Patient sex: M
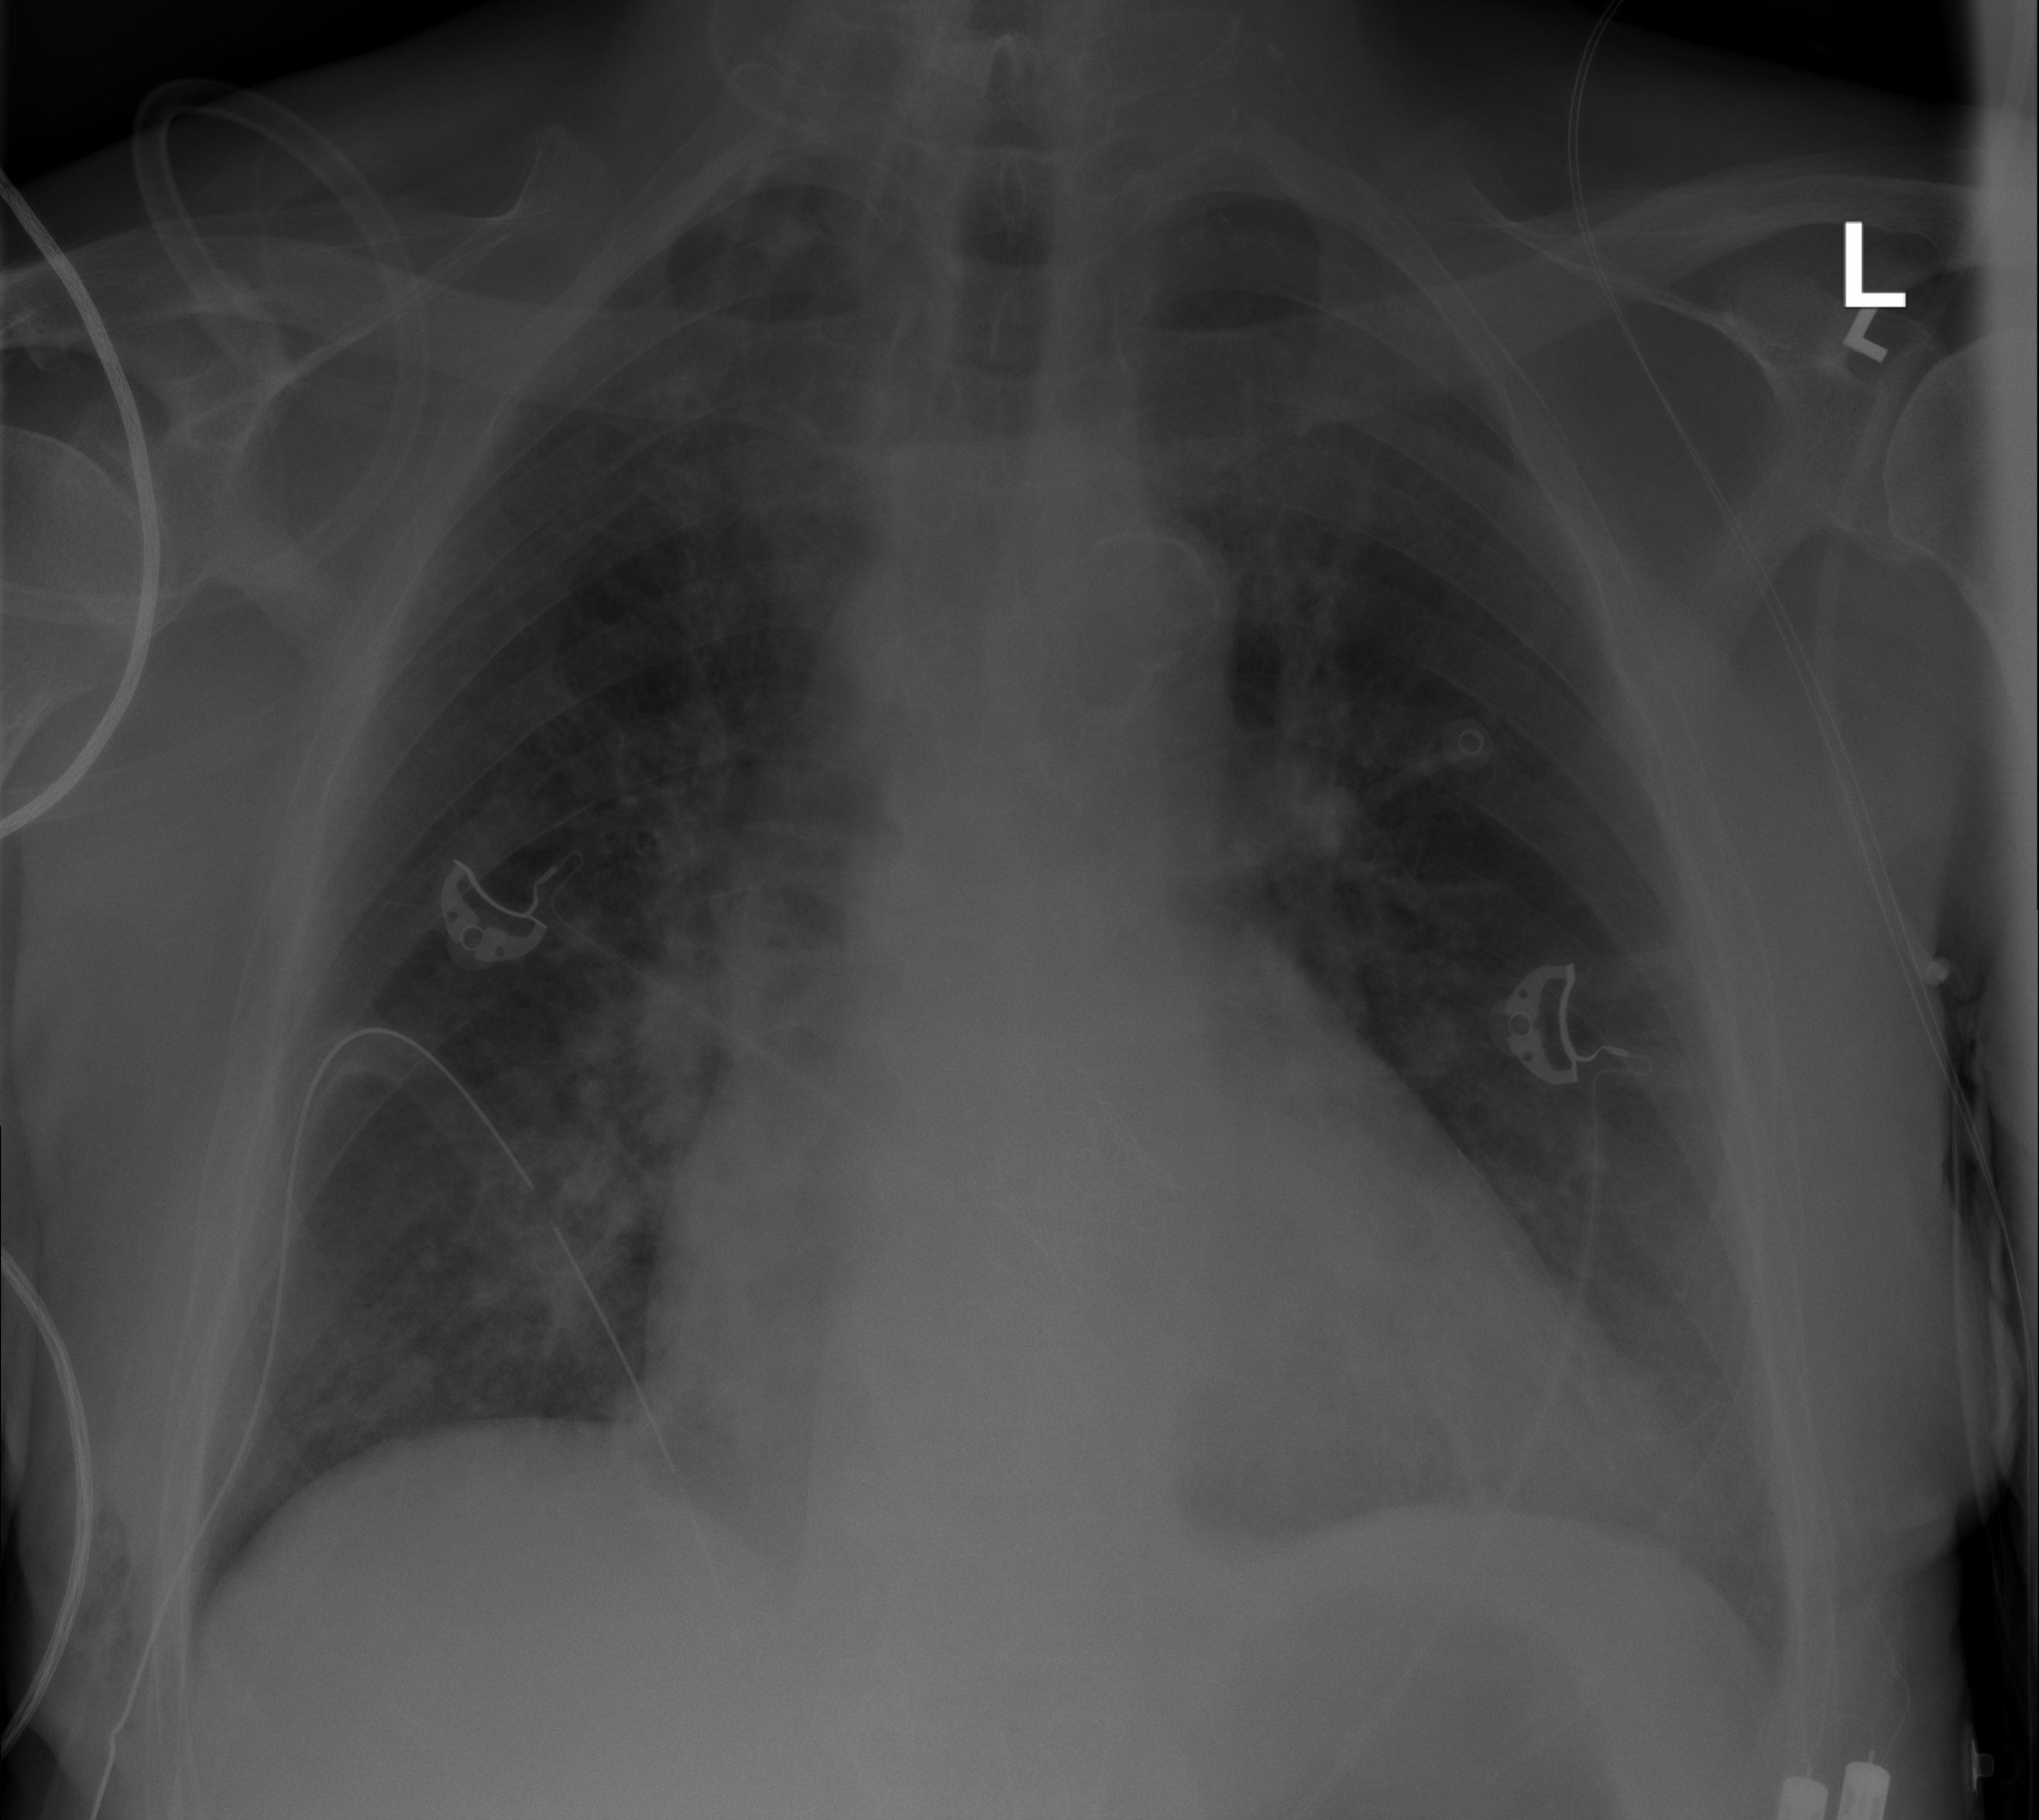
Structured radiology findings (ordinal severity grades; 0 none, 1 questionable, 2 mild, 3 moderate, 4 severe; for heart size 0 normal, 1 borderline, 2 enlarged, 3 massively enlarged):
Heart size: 2
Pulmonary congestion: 2
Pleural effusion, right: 0
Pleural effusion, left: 0
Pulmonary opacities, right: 0
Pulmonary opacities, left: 0
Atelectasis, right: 0
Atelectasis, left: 0